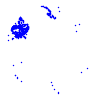
Particle: electron